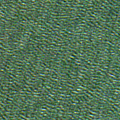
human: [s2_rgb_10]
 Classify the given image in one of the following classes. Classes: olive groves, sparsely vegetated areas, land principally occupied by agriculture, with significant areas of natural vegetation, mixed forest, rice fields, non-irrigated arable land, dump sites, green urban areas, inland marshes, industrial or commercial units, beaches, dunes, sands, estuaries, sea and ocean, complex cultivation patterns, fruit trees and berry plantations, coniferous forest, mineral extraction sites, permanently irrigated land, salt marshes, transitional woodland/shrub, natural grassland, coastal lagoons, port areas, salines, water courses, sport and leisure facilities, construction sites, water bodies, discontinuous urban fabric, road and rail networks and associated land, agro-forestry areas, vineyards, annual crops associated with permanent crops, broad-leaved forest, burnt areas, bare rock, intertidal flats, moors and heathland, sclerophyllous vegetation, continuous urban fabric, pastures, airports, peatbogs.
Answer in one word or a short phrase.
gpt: sea and ocean